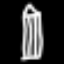
Label: pencil